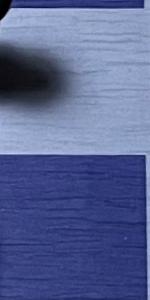
Label: Empty